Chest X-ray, AP view. Patient: 33 years old, sex F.
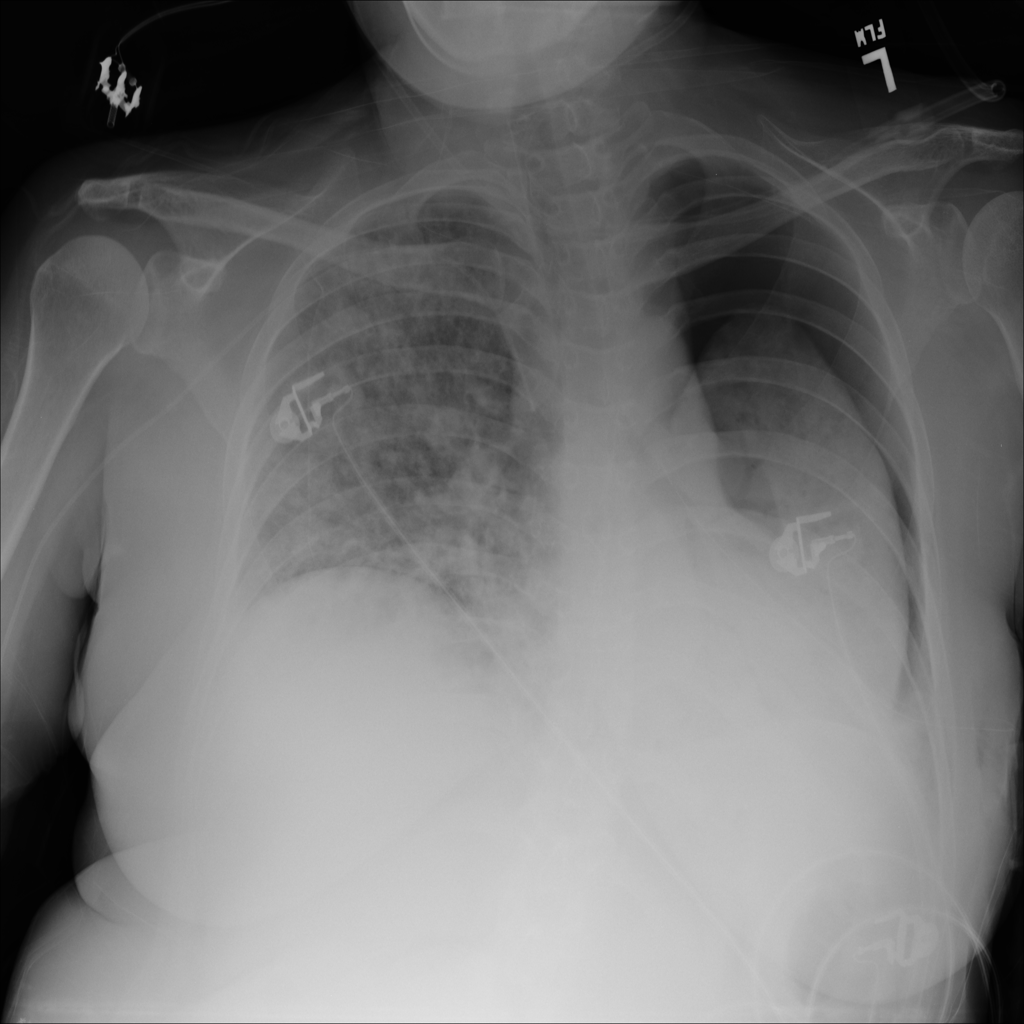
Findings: Consolidation, Infiltration, Pneumothorax